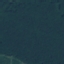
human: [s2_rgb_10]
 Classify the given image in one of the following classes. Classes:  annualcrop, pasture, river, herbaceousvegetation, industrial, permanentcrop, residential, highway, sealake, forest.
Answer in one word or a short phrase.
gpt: Forest